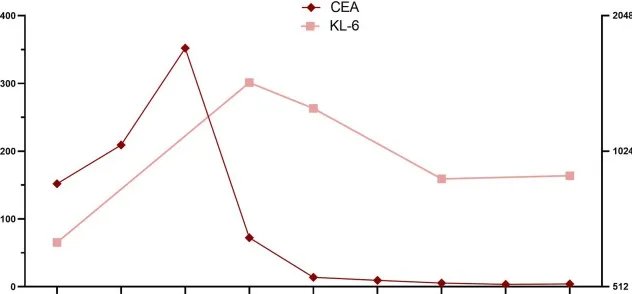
Changes in serum CEA and KL-6 levels through the clinical course. CEA, Carcinoma Embryonic Antigen, KL-6, Krebs von den Lungen-6.
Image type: chart (chart)